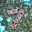
Label: 7